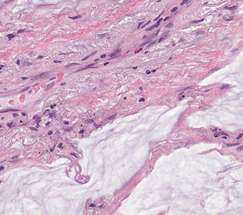
Tumor epithelial tissue: no
Tumor-associated stroma tissue: yes
Normal tissue: no